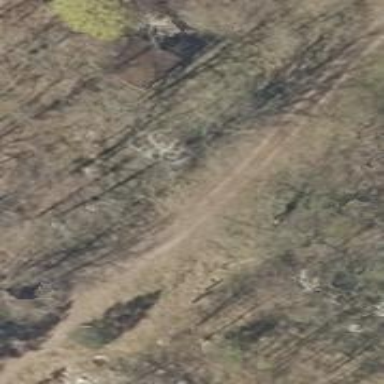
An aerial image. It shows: Dirt track road with grade 3 tracktype.